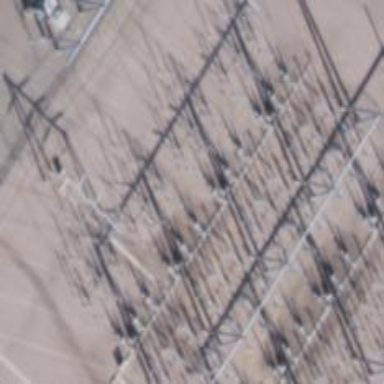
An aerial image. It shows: Switch used for power control.